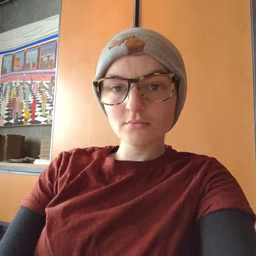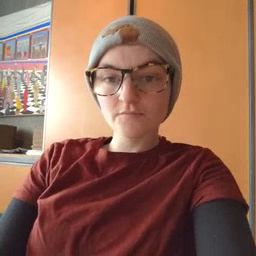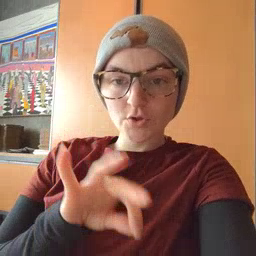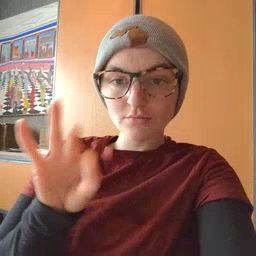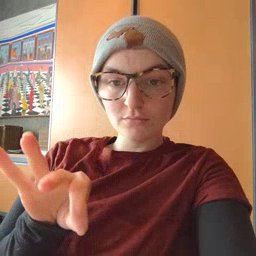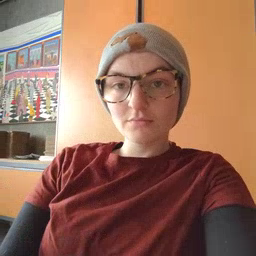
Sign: frenchfries